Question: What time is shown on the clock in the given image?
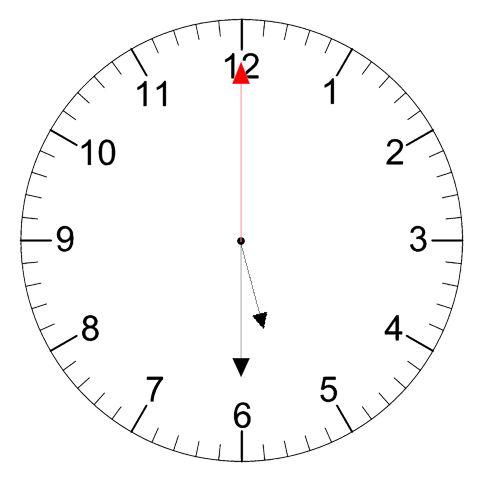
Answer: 05:30:00